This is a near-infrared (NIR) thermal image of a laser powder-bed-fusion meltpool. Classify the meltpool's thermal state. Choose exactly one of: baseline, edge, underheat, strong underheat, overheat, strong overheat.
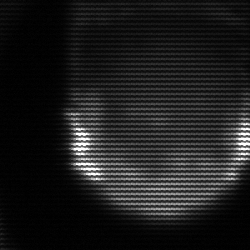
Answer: strong underheat